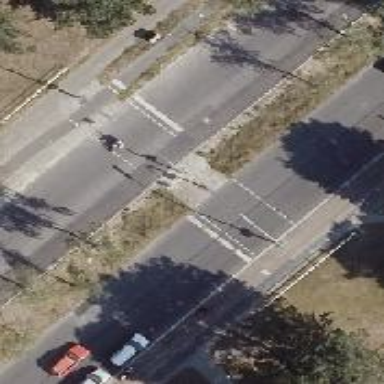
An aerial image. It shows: Road with traffic signals.